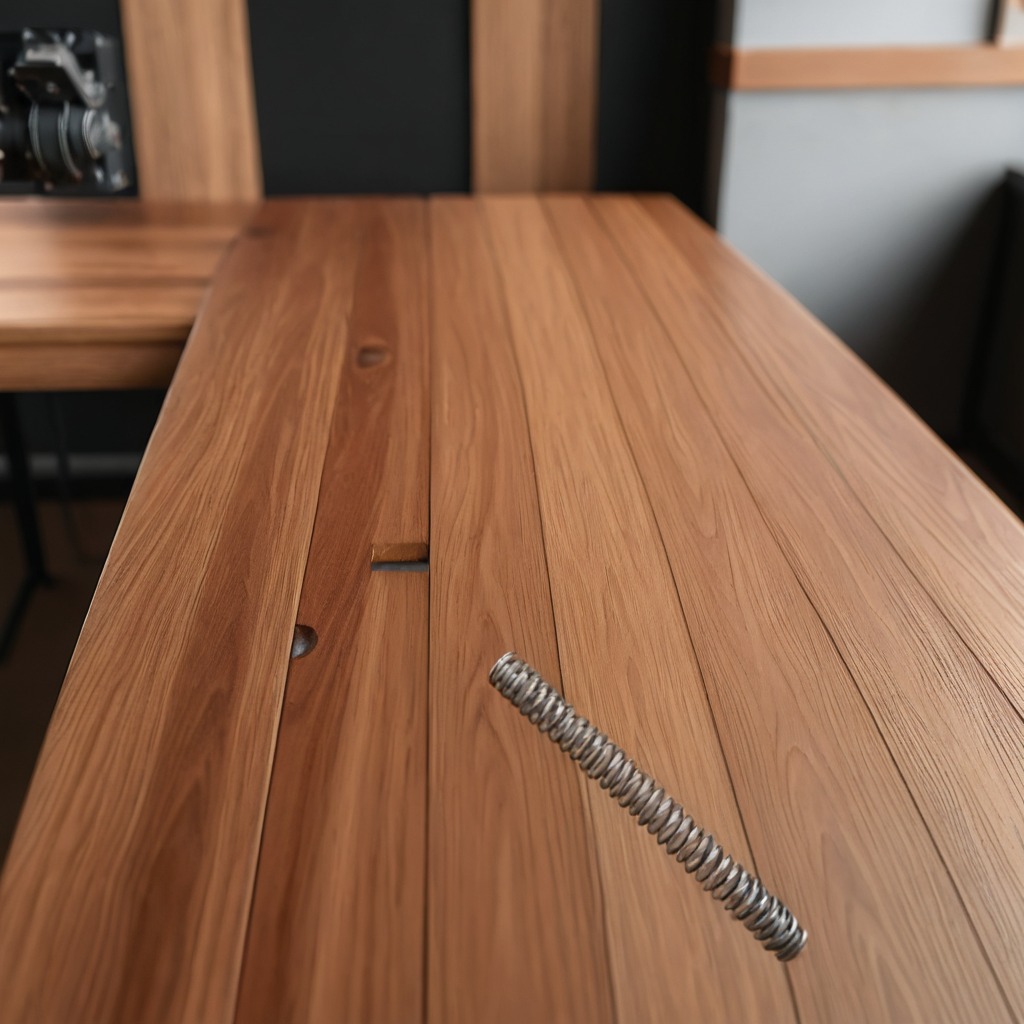
A coiled metal spring is lying on the wooden table.